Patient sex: M
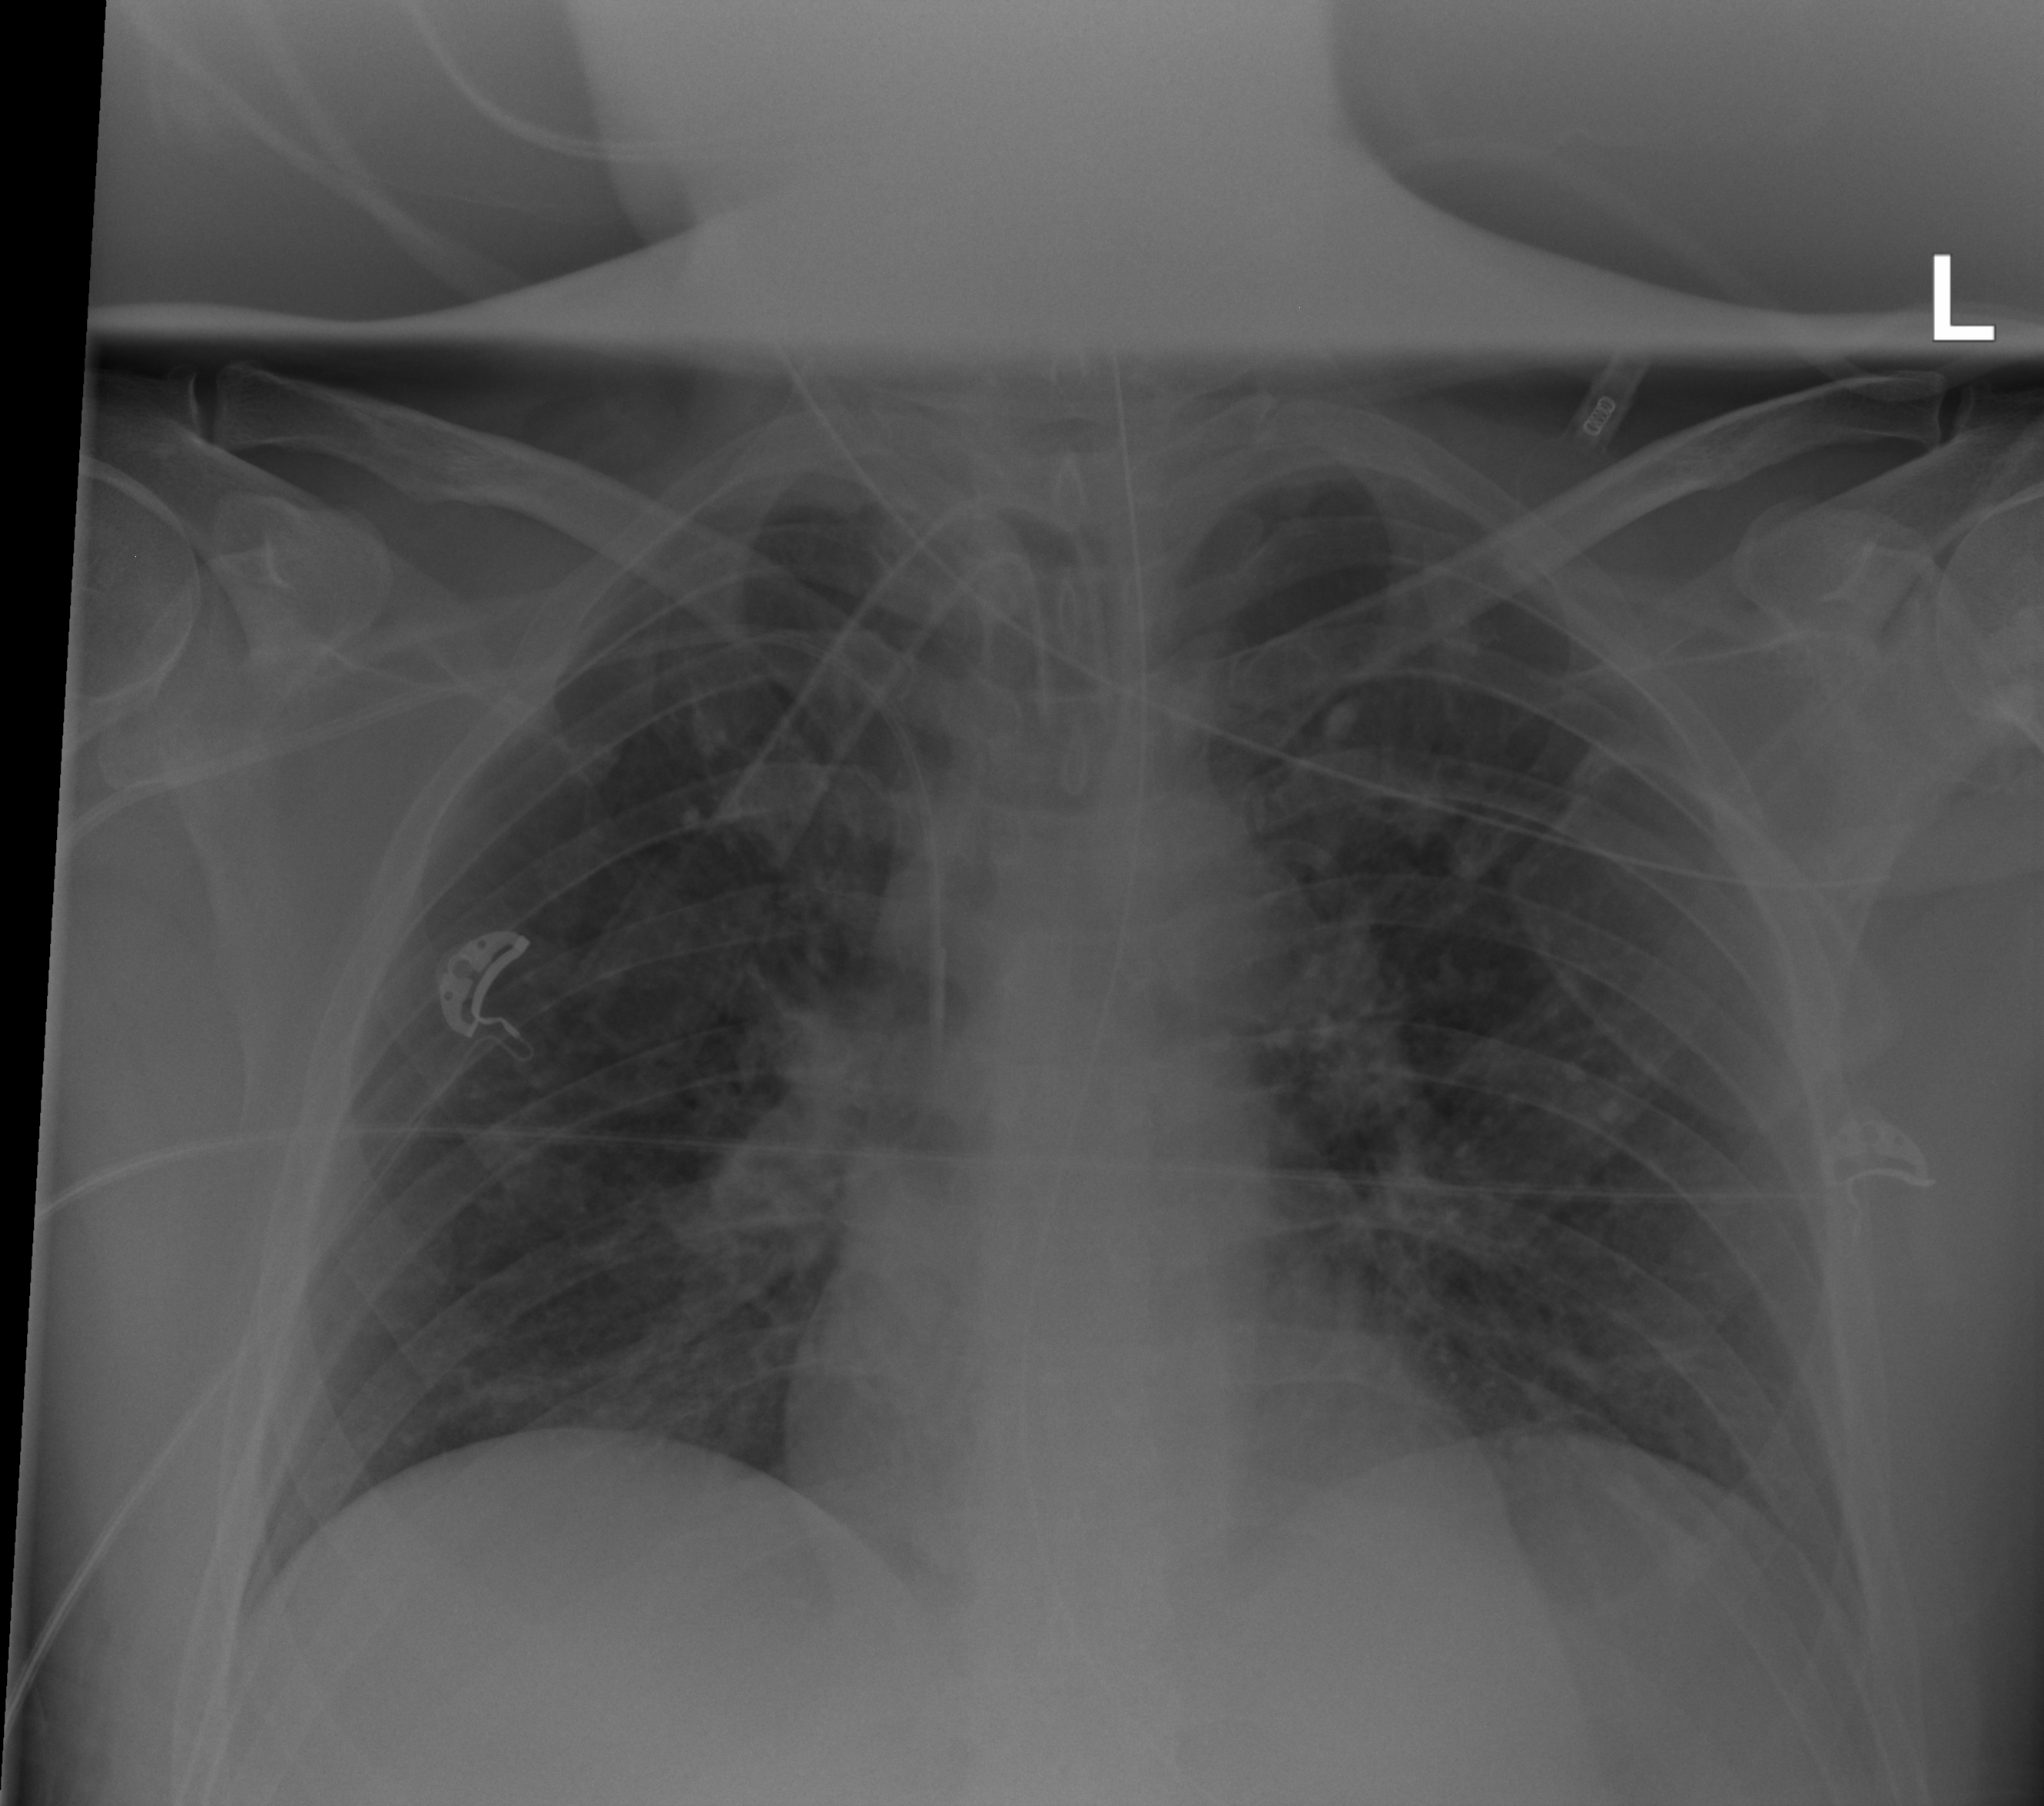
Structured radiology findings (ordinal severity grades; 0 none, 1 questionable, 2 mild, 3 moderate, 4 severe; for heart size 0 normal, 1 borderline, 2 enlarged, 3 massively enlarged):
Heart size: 0
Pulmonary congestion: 0
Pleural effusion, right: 0
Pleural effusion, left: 0
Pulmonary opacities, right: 1
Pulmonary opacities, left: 0
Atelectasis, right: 1
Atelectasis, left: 1